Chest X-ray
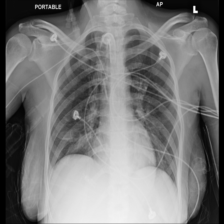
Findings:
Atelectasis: negative
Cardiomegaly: negative
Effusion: negative
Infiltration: negative
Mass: negative
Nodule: negative
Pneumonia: negative
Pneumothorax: negative
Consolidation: negative
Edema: negative
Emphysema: negative
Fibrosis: negative
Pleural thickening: negative
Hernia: negative